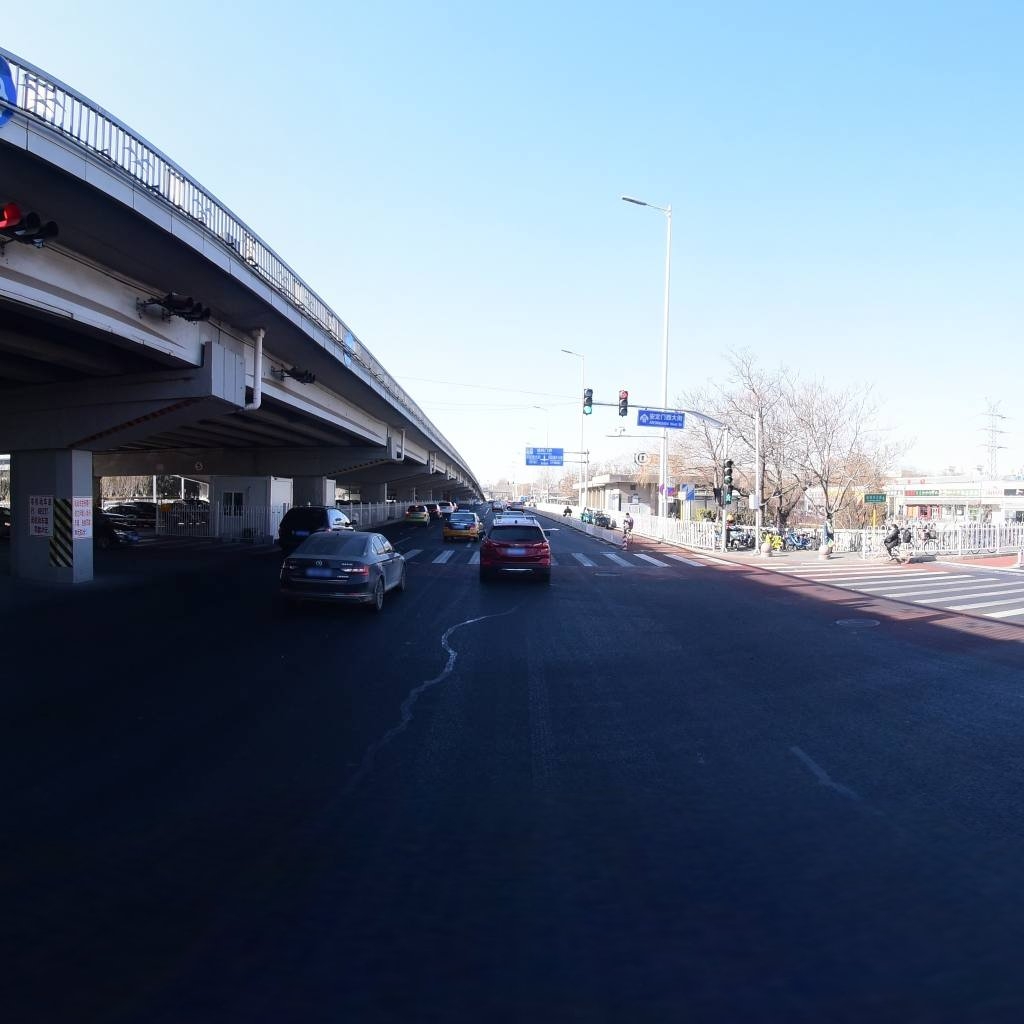
Region: Dongcheng
Road damage annotations: longitudinal patch, longitudinal patch, manhole cover, manhole cover